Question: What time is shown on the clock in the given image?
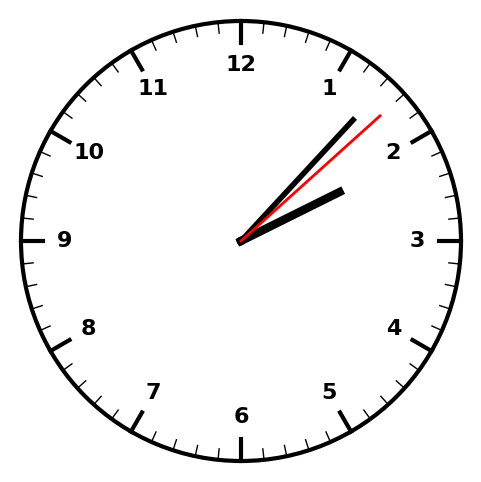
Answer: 02:07:08